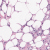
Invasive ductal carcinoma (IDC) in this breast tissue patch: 0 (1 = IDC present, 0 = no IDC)